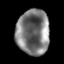
Tissue: lung
Cell type: Epithelial cells
Senescence score: 0.2094
Nuclear area (px): 1462
Mean DAPI intensity: 121.322